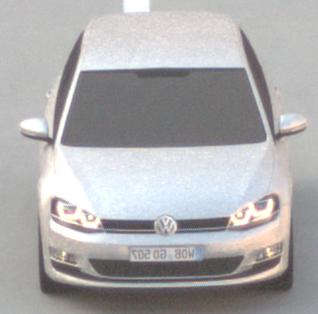
Make: VW
Model: Golf 1.2 TSI BMT
Detailed model: Golf (VII)
Model produced from: 2012/11
Model produced until: 2014/05
Doors: 3
Color: white
Road condition: dry road
Daytime: sunrise or sunset
Contrast: low contrast